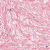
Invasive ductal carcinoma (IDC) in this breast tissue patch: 0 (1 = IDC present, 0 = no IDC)